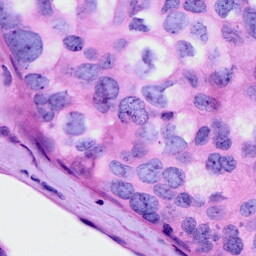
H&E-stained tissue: Breast